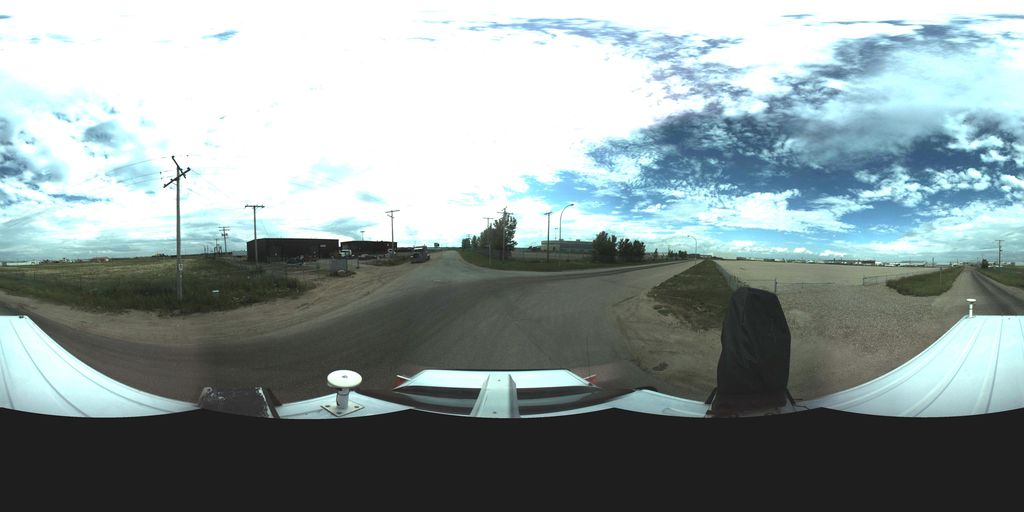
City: saskatoon